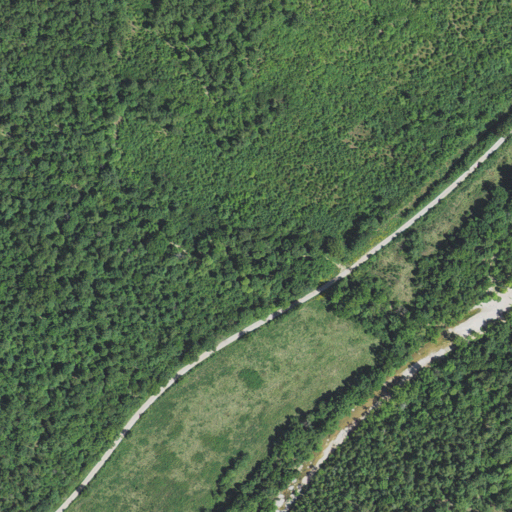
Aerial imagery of valley in Missouri named Rail Hollow containing deciduous forest, open development, pasture, mixed forest, and shrub